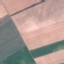
Land use / land cover: AnnualCrop